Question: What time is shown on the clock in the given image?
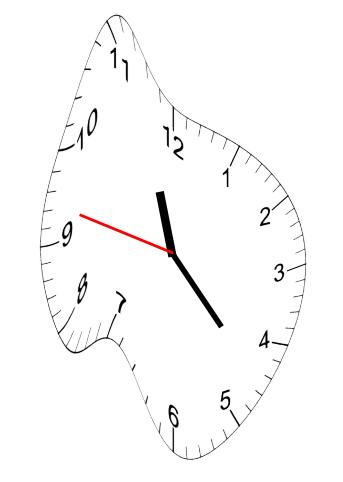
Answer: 11:22:47